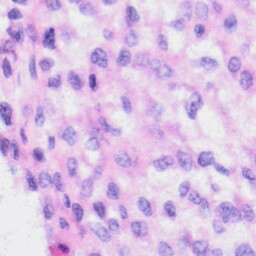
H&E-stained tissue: Liver